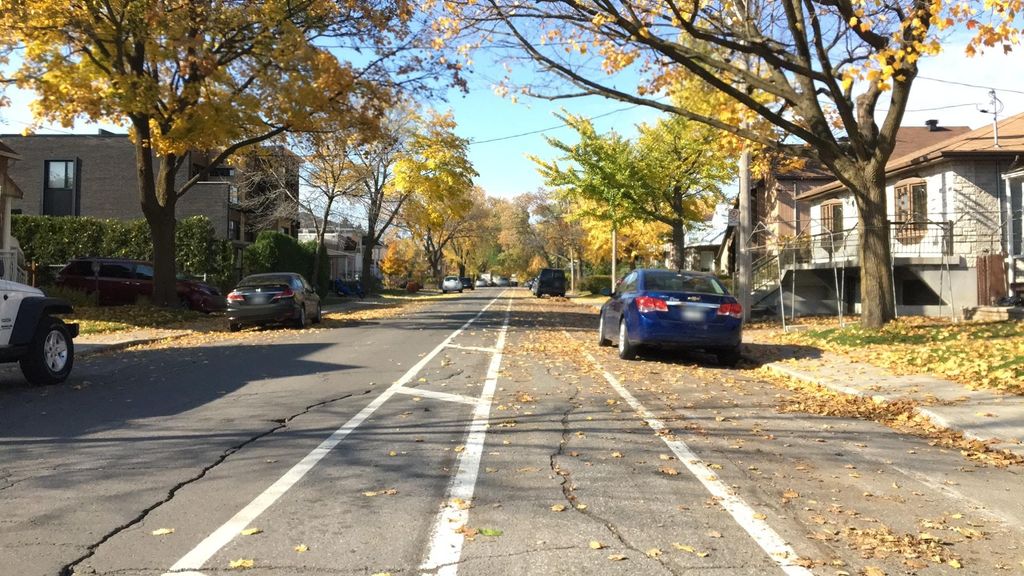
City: montreal